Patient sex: F
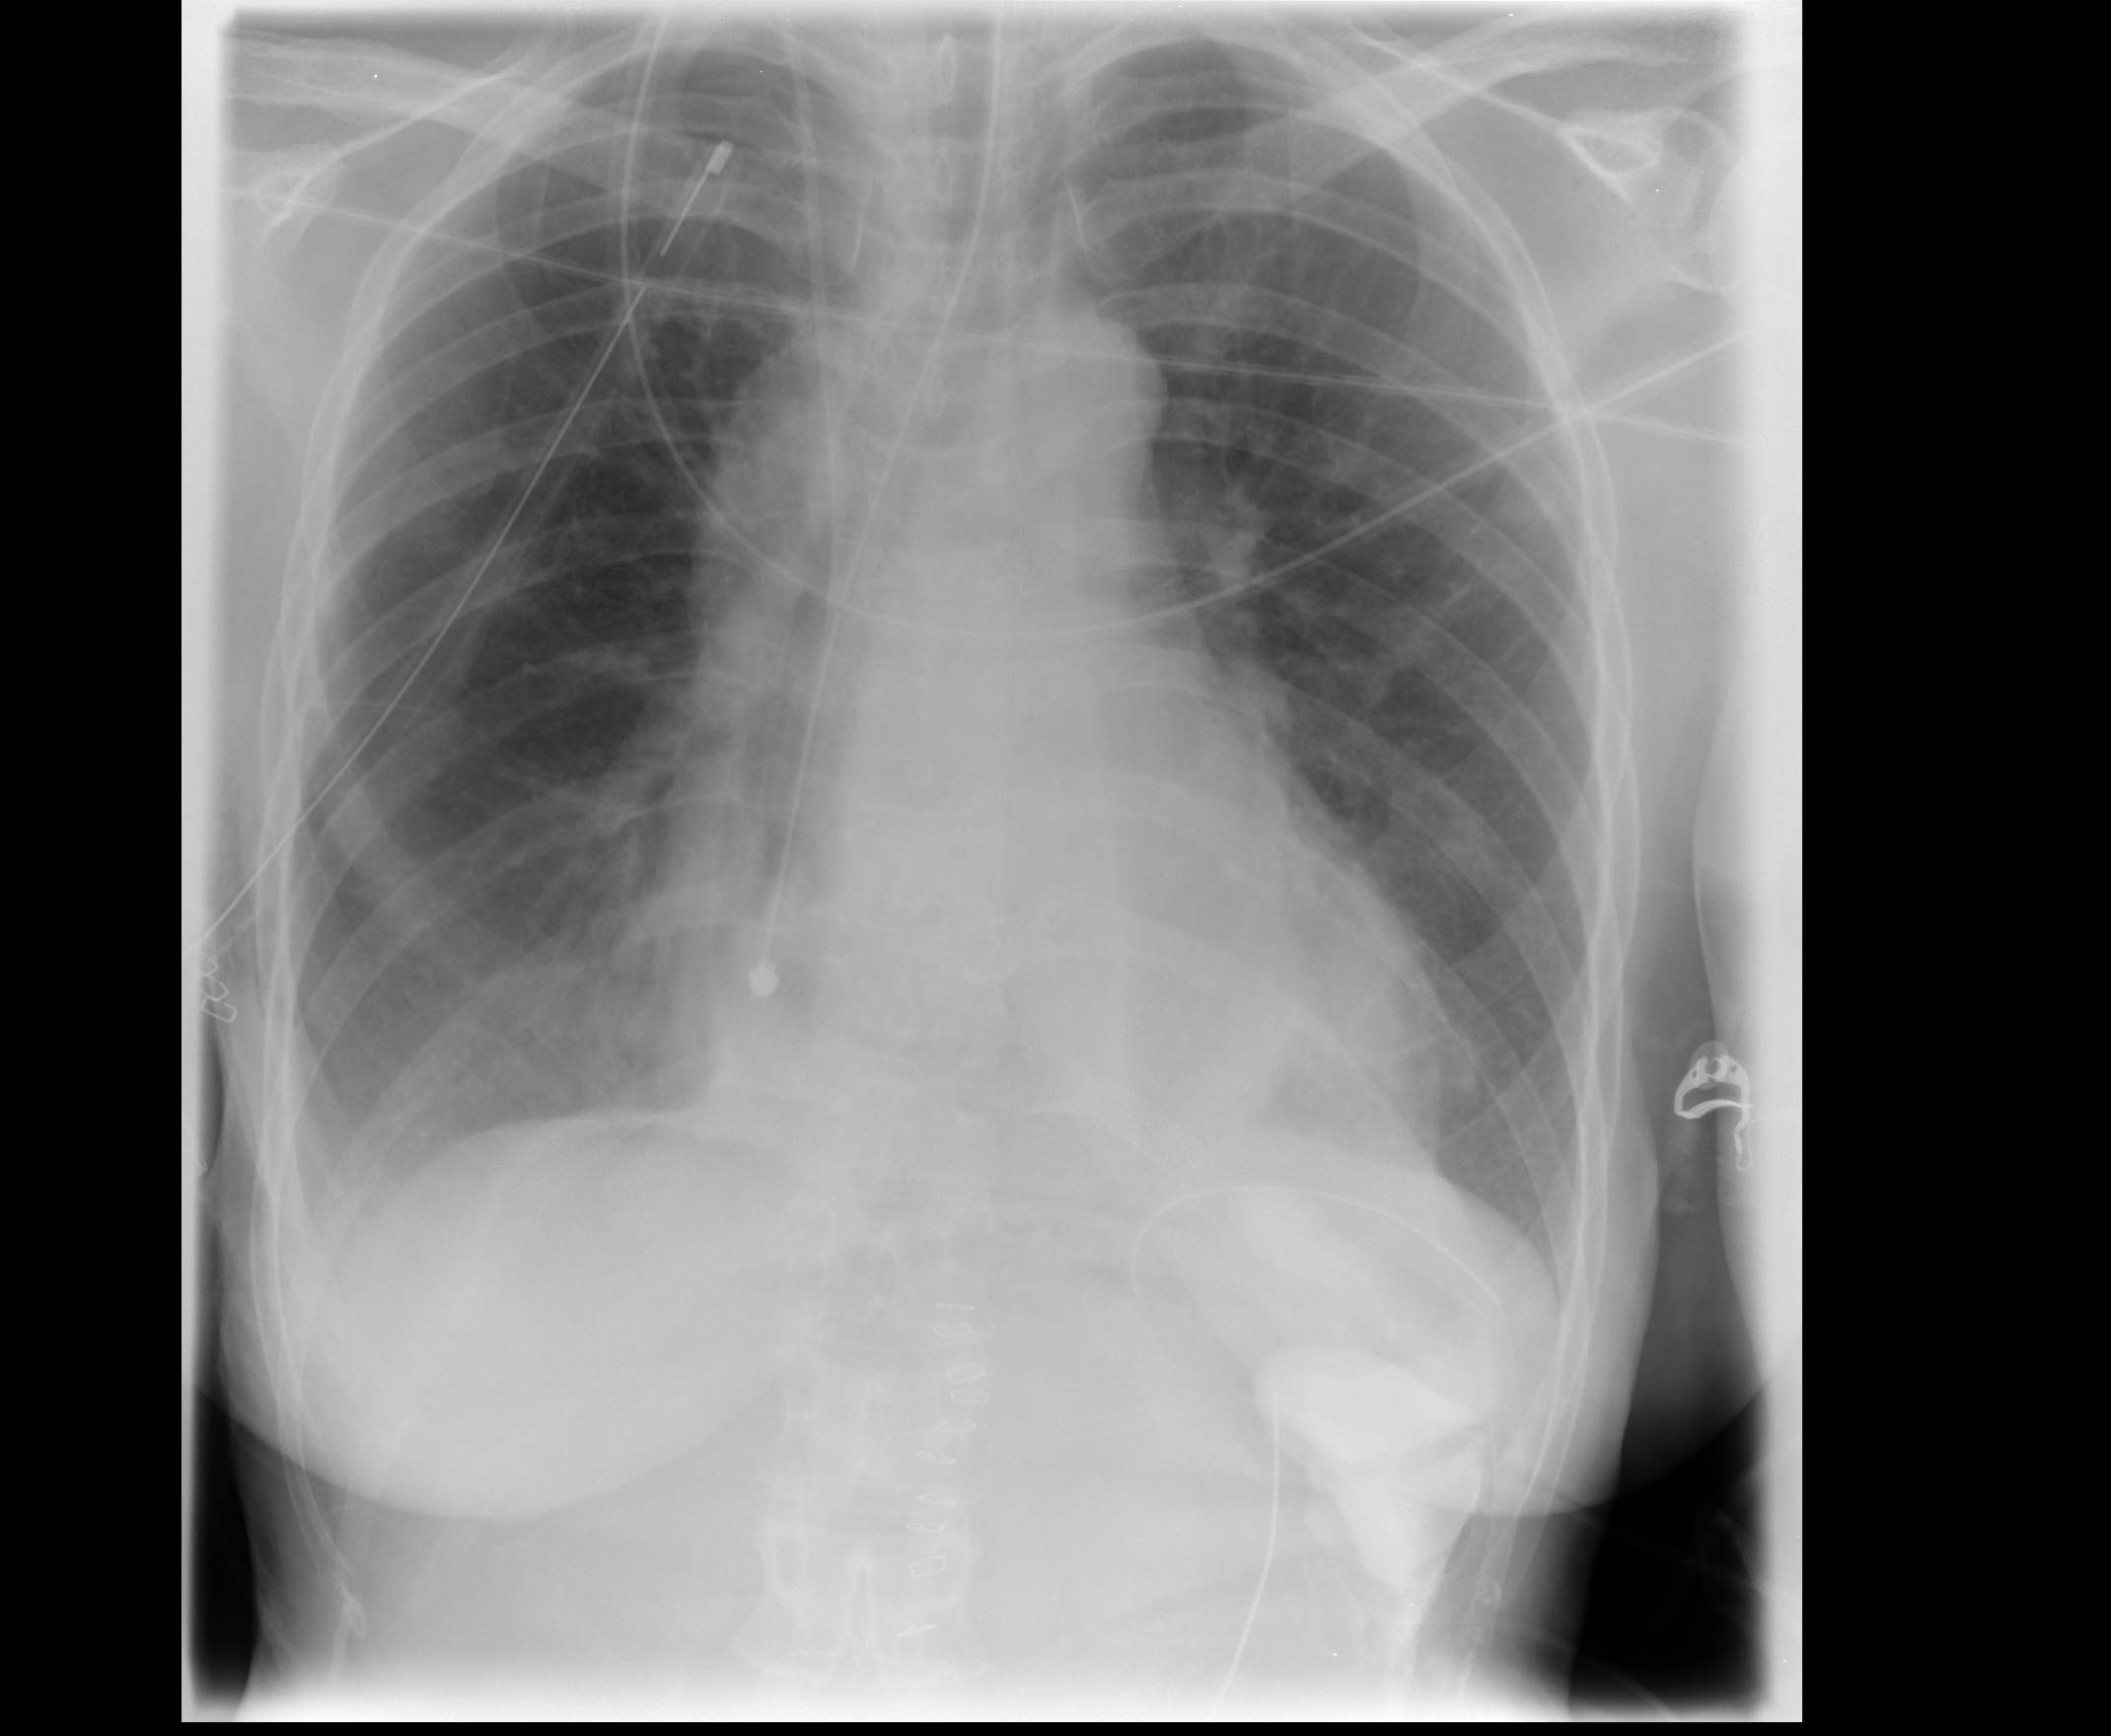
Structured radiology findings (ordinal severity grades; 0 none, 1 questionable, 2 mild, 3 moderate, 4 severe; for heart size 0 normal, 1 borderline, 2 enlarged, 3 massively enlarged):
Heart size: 0
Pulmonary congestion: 0
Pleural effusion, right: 2
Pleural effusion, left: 0
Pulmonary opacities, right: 0
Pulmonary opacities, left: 0
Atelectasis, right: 2
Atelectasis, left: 0